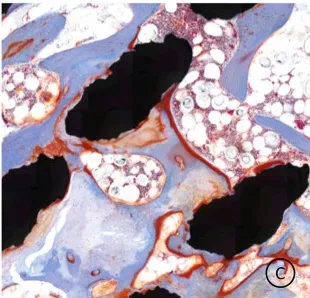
(A-C) Higher magnification of the cage central part; the bone (light blue) is remodeling, demonstrating adaptive reactivity. The red lining is osteoid, indicating active bone apposition by osteoblasts. No signs of inflammation are present. The whitisch bullous tissue is healthy bone marrow.
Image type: radiology (ct)